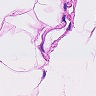
Metastatic tissue present: no